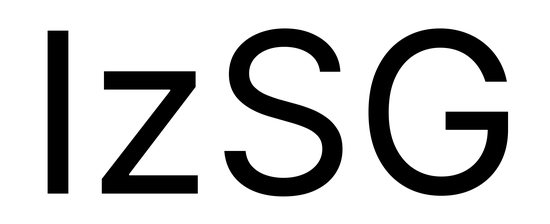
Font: Inter_Regular